Aerial crown-view tile of a tropical tree (Barro Colorado Island, Panama), acquired 20250616:
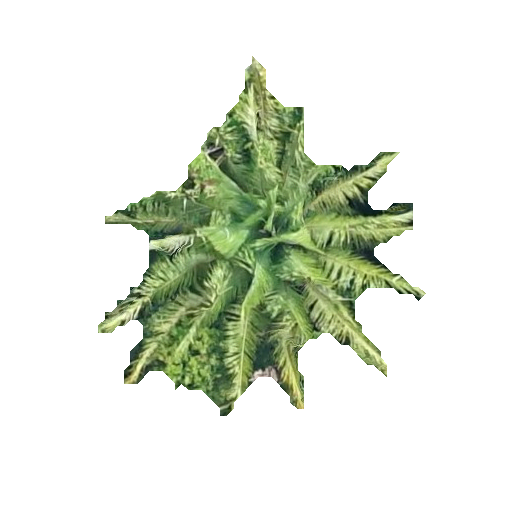
Species: Attalea butyracea
GBIF accepted scientific name: Attalea butyracea
Crown area: 82.693 m²